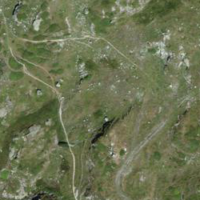
EUNIS habitat code: 26
Species observed at this site:
Viola calcarata